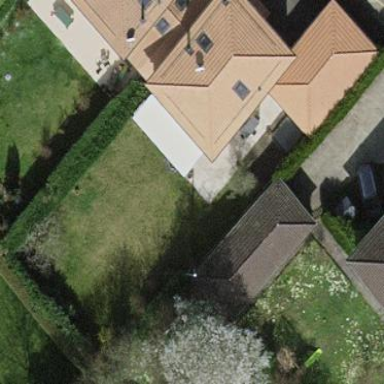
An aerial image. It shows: Garden surrounded by fence.